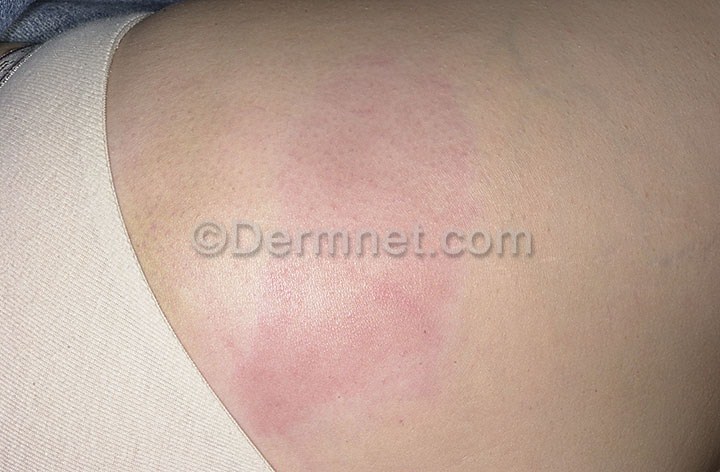
Disease: Urticaria Hives